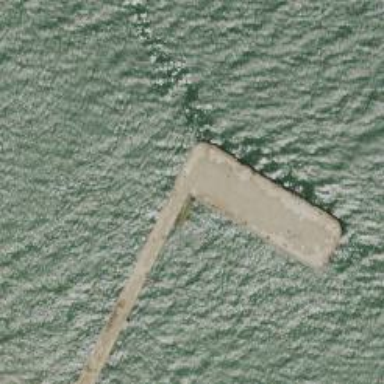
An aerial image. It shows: Man-made pier.